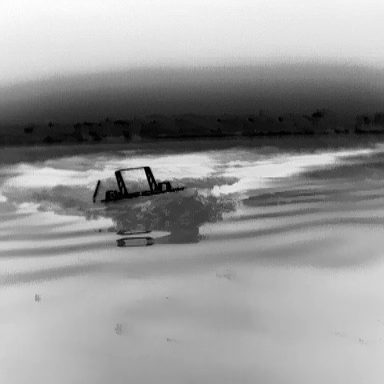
There is a canoe in the infrared image.